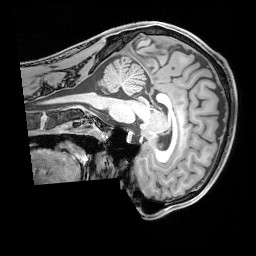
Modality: T1w
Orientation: sagittal
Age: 23
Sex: male
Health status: healthy
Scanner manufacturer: siemens
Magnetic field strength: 3 T
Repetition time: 1.65 s
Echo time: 0.00182 s